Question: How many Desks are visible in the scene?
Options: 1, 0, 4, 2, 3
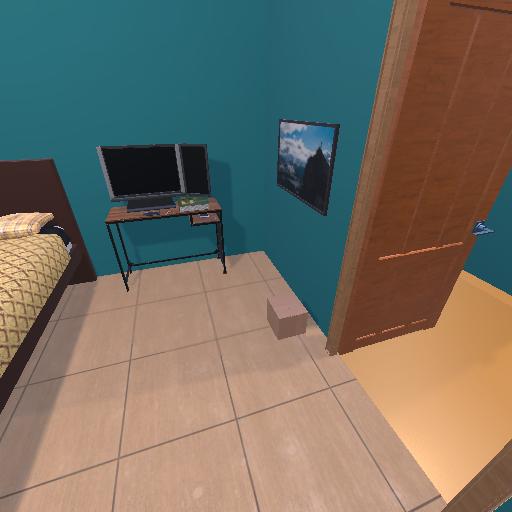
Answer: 1